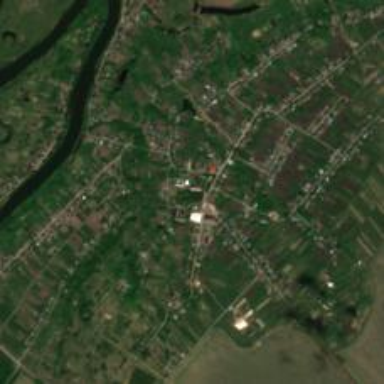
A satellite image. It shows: Village area.